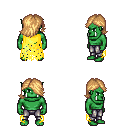
a pixel art fantasy rpg character, male body template, orc, green skin, yellow tattered cape, metal pants, light blonde swoop hairstyle, four views (front, back, left, right), 2x2 character sprite sheet, small pixel art, hard edges, no anti-aliasing